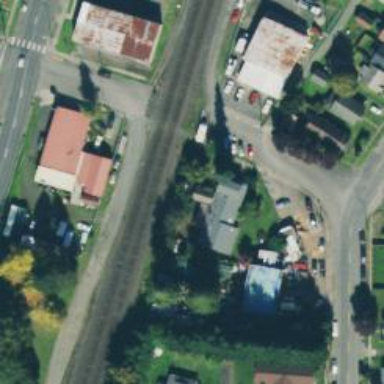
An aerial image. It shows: Railway crossing.